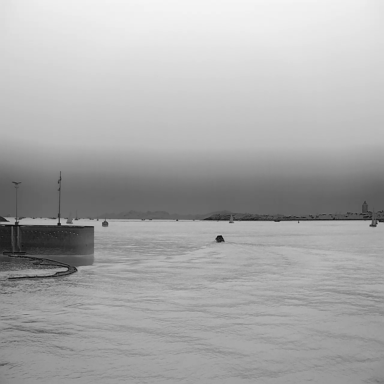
There are 11 objects shown in the infrared image, including a canoe, four sailboats, and six bulk_carriers.